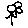
Label: flower